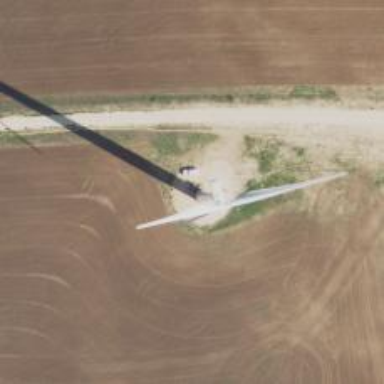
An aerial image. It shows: Wind generator powered by horizontal axis wind turbine.